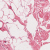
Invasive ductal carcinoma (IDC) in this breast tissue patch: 0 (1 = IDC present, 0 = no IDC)